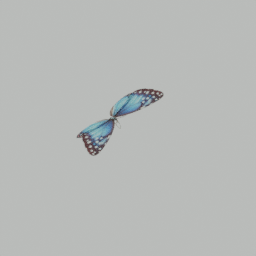
Label: animals